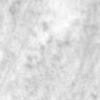
Label: no_change